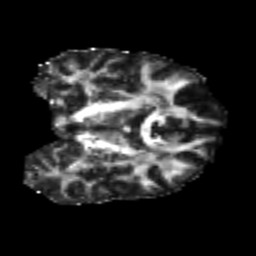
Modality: FA
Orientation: coronal
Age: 23
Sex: male
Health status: healthy
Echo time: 0.074 s